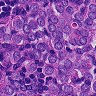
Metastatic tissue present: yes